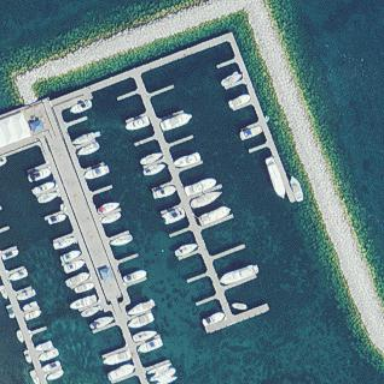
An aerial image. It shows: Breakwater structure.